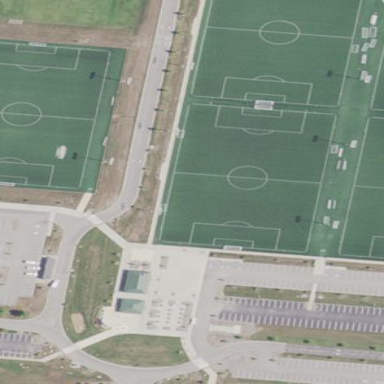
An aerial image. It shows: Soccer pitch for leisureland activities.